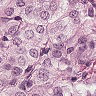
Metastatic tissue present: yes